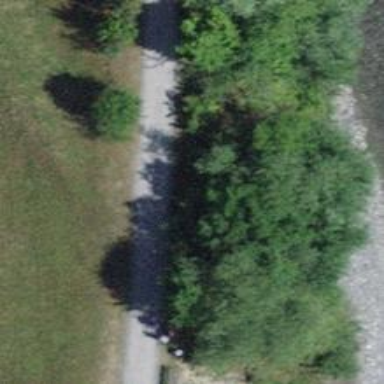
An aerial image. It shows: Brown bench.